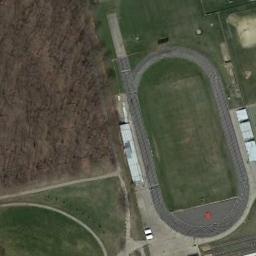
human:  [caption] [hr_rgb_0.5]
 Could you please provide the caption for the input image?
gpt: The ground track field is on a lawn and a forest with lots of bare trees is next to the ground track field .

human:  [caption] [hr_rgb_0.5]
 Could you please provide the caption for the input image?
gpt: Track and field are built on the lawn next to the bare land .

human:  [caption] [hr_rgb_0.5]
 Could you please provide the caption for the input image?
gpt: The shape of the track is almost rectangular .

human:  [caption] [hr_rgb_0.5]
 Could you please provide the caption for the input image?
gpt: The ground track field is beside the grass .

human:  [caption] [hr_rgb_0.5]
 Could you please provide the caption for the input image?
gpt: There are many withered trees beside the ground track field with a black track .